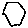
Label: hexagon